Question: RequireJS does not seem to be playing nicely with Breeze.
I have an error as follows:
'''
Unable to initialize OData. Needed to support remote OData services
'''
This generally means that is not loaded and needs to be added to the page before . However, I have done this with - or at least I think I have, but may have something wrong or missing in my config.
contains the following:
'''
var paths = {
'text': '../text',
'durandal': '../durandal',
'plugins': '../durandal/plugins',
'transitions': '../durandal/transitions',
'breeze': '../breeze.debug',
'datajs': '../datajs-1.1.3',
'q': '../q',
};
var shim = {
'datajs': ['jquery'],
'breeze': ['jquery', 'datajs', 'q']
};
requirejs.config({
paths: paths,
shim: shim
});
'''
Test module (a very simple test page), as follows:
'''
define(['jquery', 'knockout', 'datajs', 'q', 'breeze'], function ($, ko, datajs, q, breeze) {
return {
people: ko.observableArray([]),
attached: function () {
breeze.config.initializeAdapterInstances({ dataService: "OData" });
var manager = new breeze.EntityManager('/odata');
var query = new breeze.EntityQuery()
.from("People")
.orderBy("Name asc");
manager.executeQuery(query).then(function (data) {
this.people([]);
$(data.httpResponse.data.results).each(function () {
var current = this;
this.people.push({ Id: current.Id, Name: current.Name });
});
}).fail(function (e) {
alert(e);
});
}
};
});
'''
'''
<section>
<table class="table table-striped">
<thead>
<tr>
<th>ID</th>
<th>Name</th>
</tr>
</thead>
<tbody data-bind="foreach: people">
<tr>
<td data-bind="text: Id"></td>
<td data-bind="text: Name"></td>
</tr>
</tbody>
</table>
</section>
'''
As you can see, I have specified and as dependencies of . So, what am I missing here?
I inspected the HTML via FireBug and as you can see, both and seem to be loaded before . So I am totally confused here.

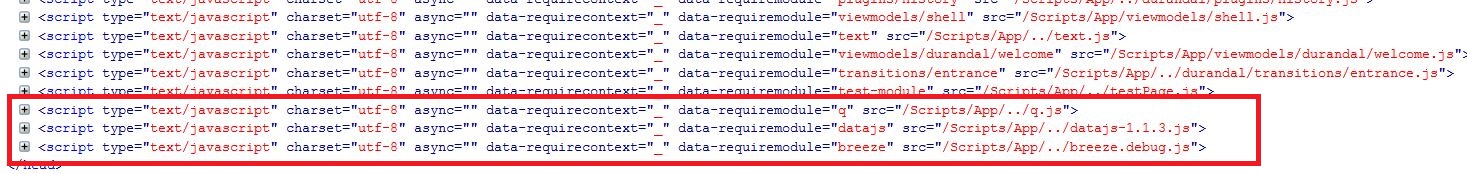
Answer: I discovered the answer here:
<URL>
Apparently, we need to reference 2 separate objects for the same file... as follows:
'''
'paths': {
'datajs': '../datajs-1.1.3',
'OData': '../datajs-1.1.3',
},
'shim': {
'OData':['datajs']
}
'''